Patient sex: M
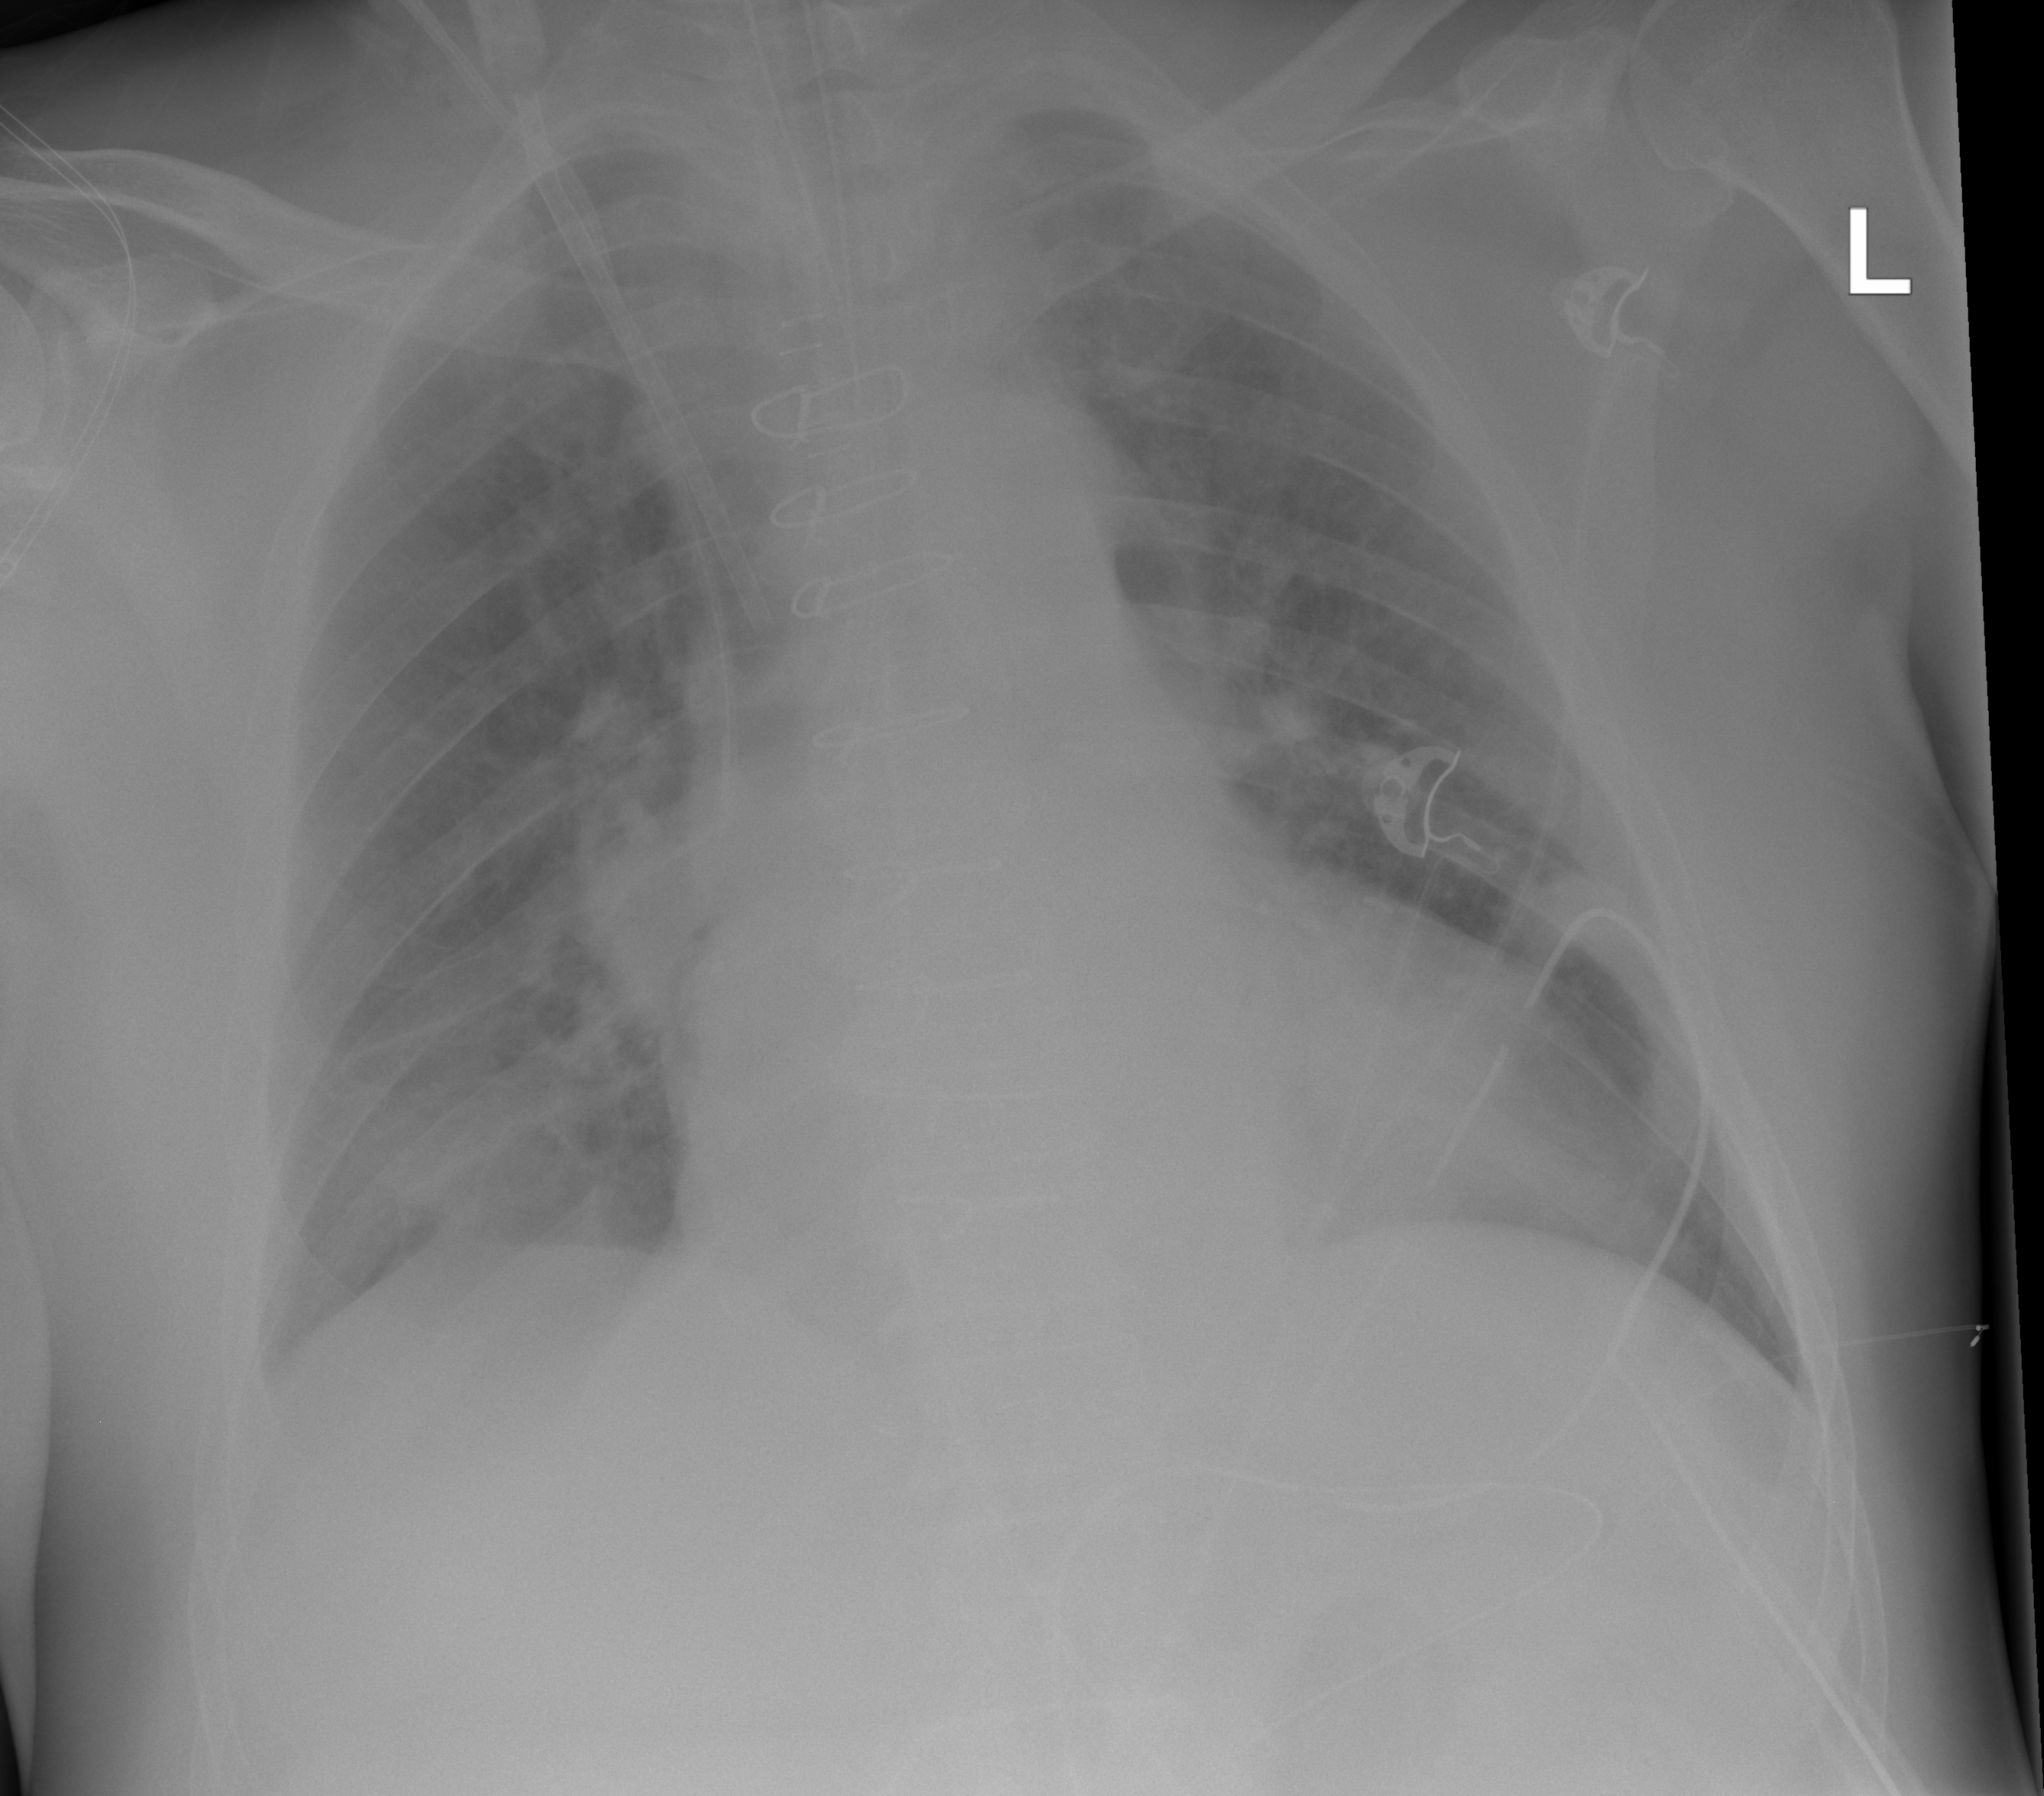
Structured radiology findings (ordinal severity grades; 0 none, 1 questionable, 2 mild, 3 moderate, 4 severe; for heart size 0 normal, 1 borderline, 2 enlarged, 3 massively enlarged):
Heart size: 2
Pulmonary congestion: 0
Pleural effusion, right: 0
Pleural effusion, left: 0
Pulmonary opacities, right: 0
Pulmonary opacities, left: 0
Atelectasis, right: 2
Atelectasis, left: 0